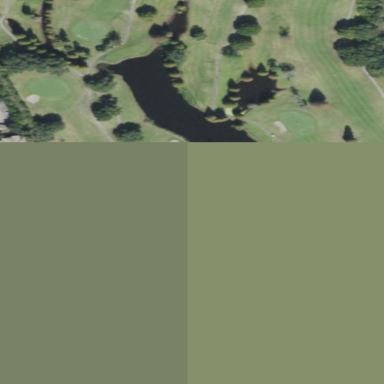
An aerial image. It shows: Water hazard on golf course. The hazard is natural water feature.